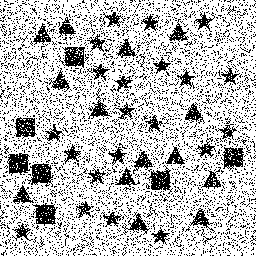
Squares: 7
Triangles: 14
Stars: 21
Total shapes: 42